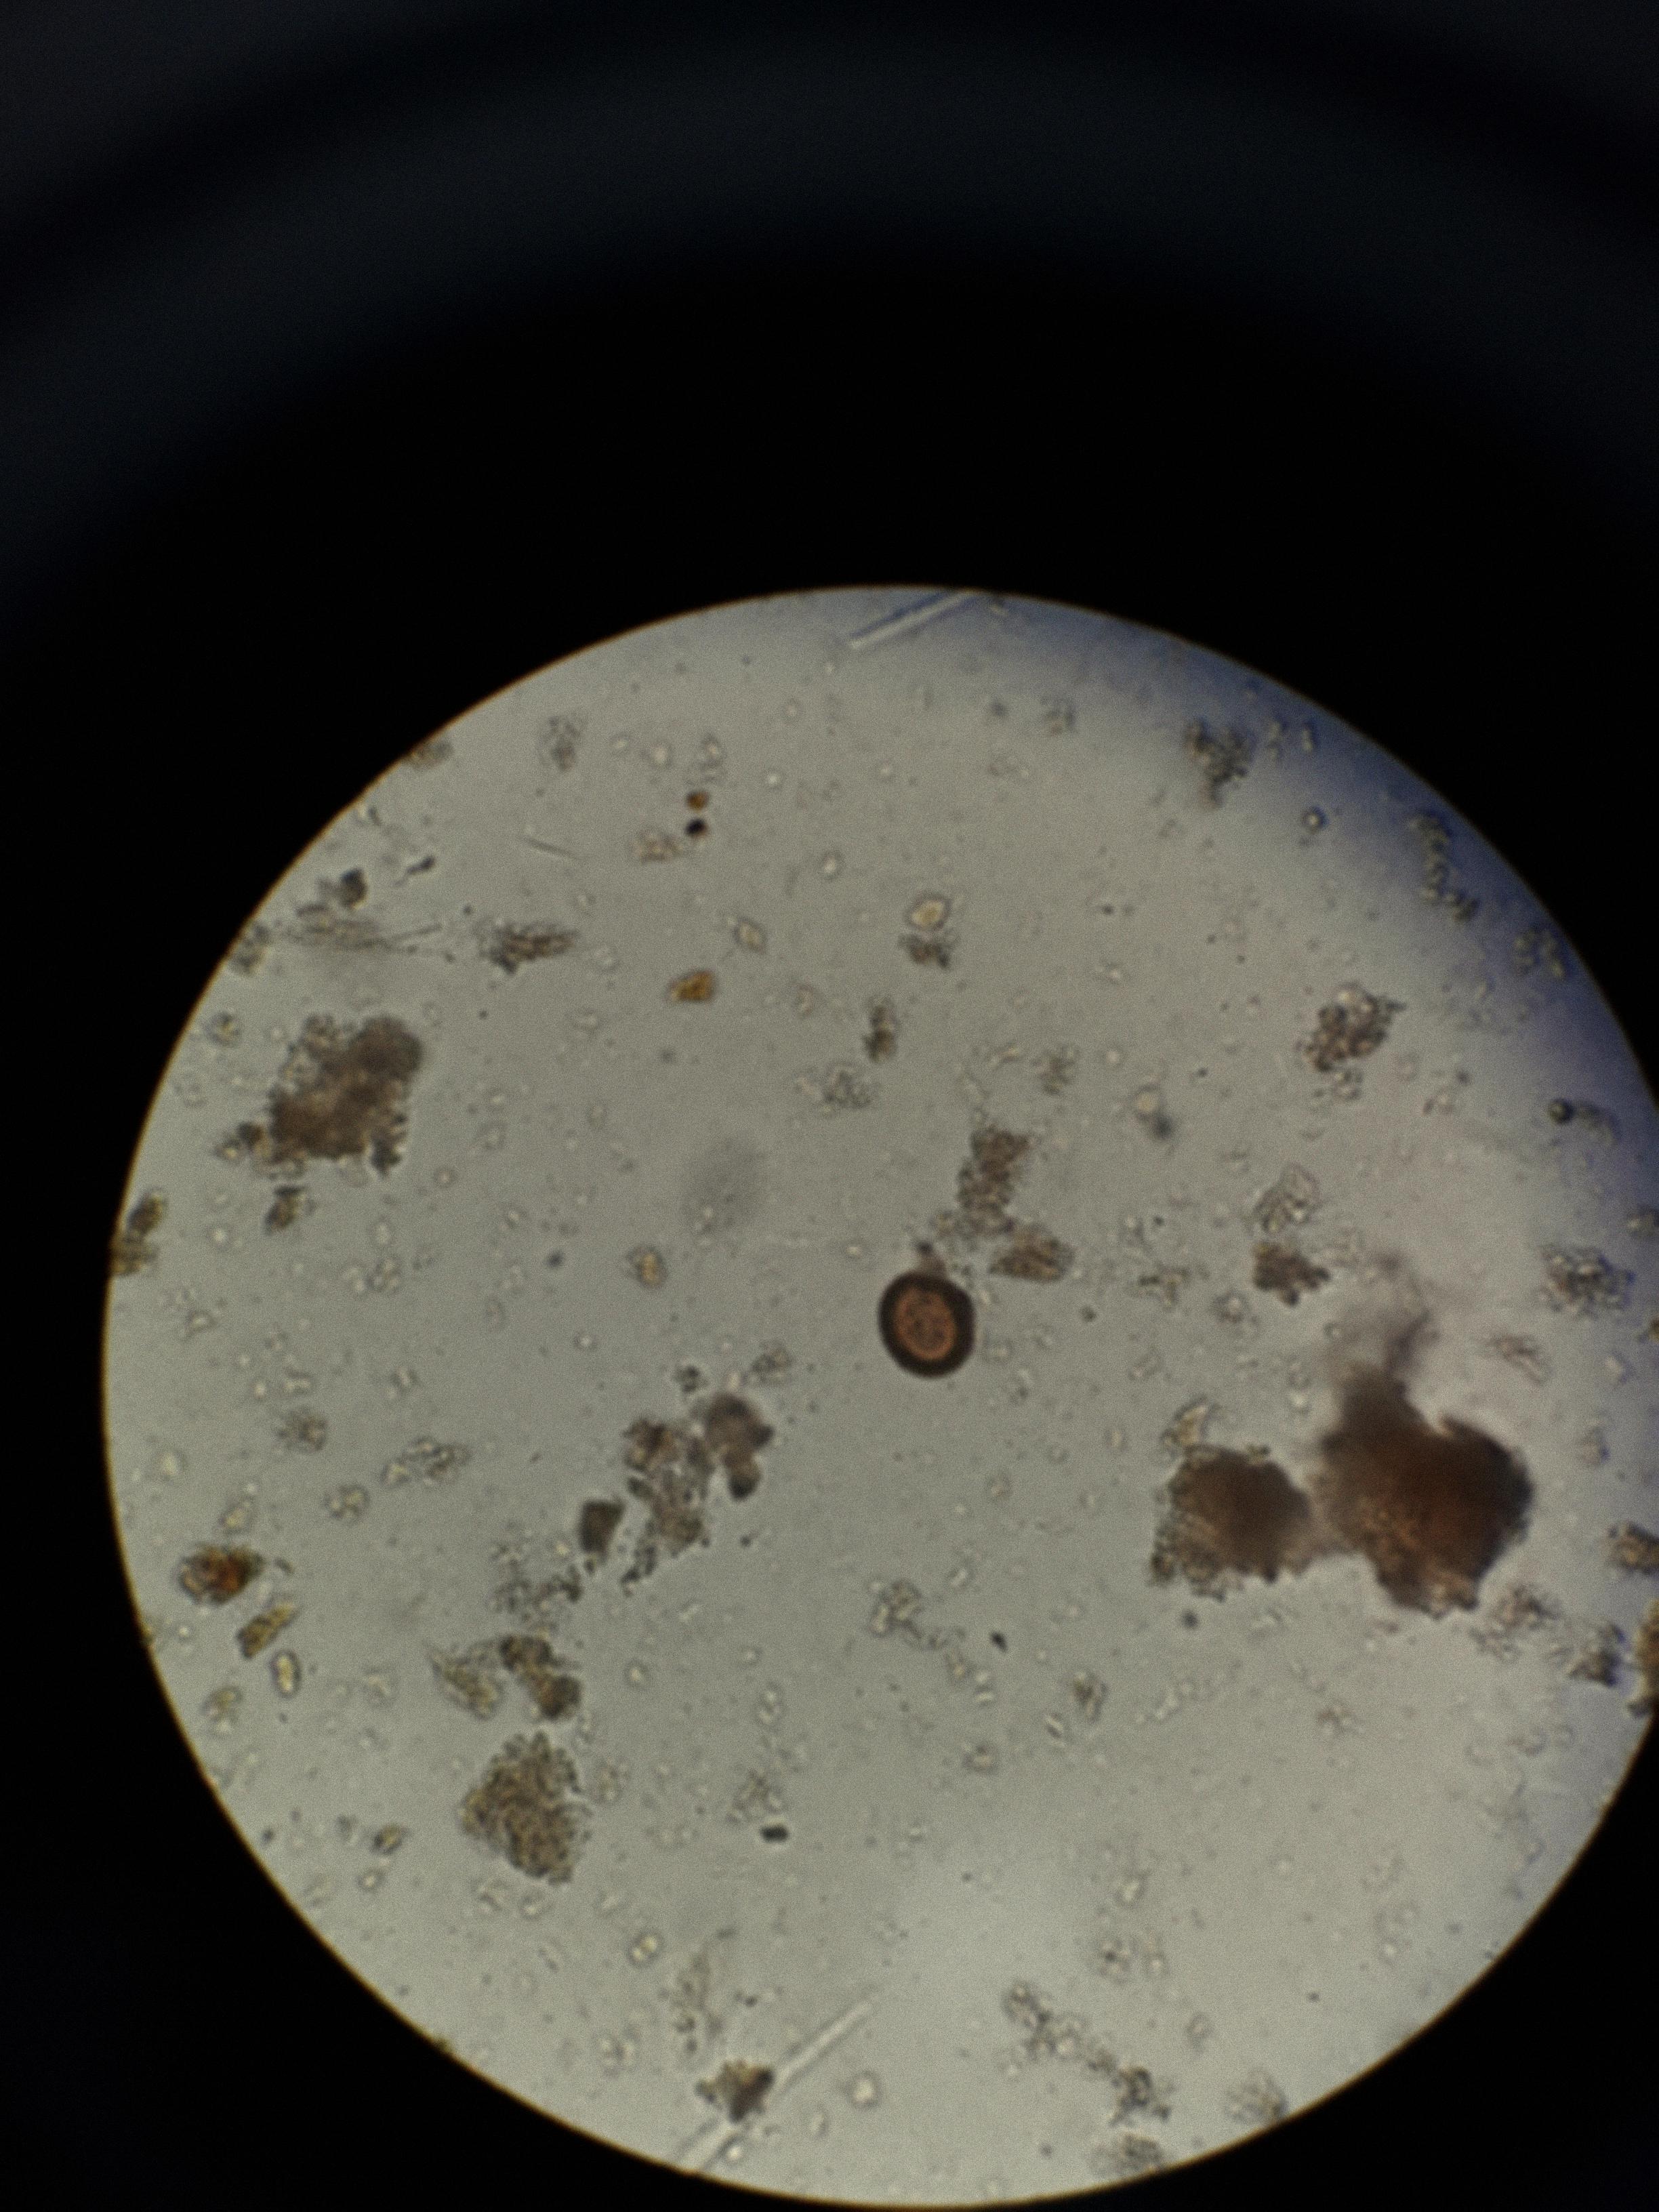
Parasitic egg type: Taenia spp. egg